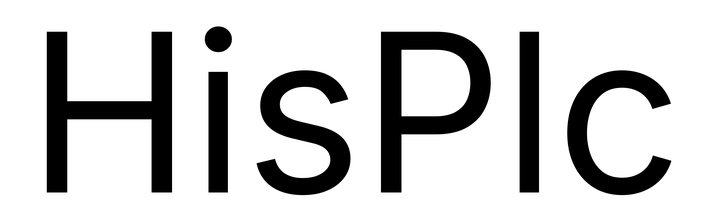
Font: Inter_Regular